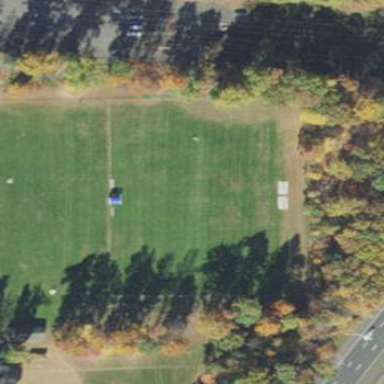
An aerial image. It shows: Lacrosse pitch for leisure land activities.